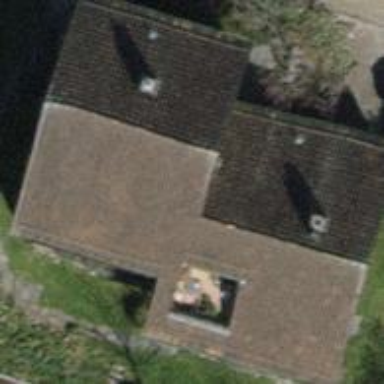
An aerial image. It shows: Gabled roof house.